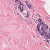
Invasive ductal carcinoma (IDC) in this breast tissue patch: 0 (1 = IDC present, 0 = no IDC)